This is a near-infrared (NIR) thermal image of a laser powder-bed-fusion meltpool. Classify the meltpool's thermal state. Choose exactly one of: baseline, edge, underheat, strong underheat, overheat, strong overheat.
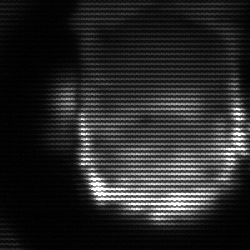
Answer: baseline